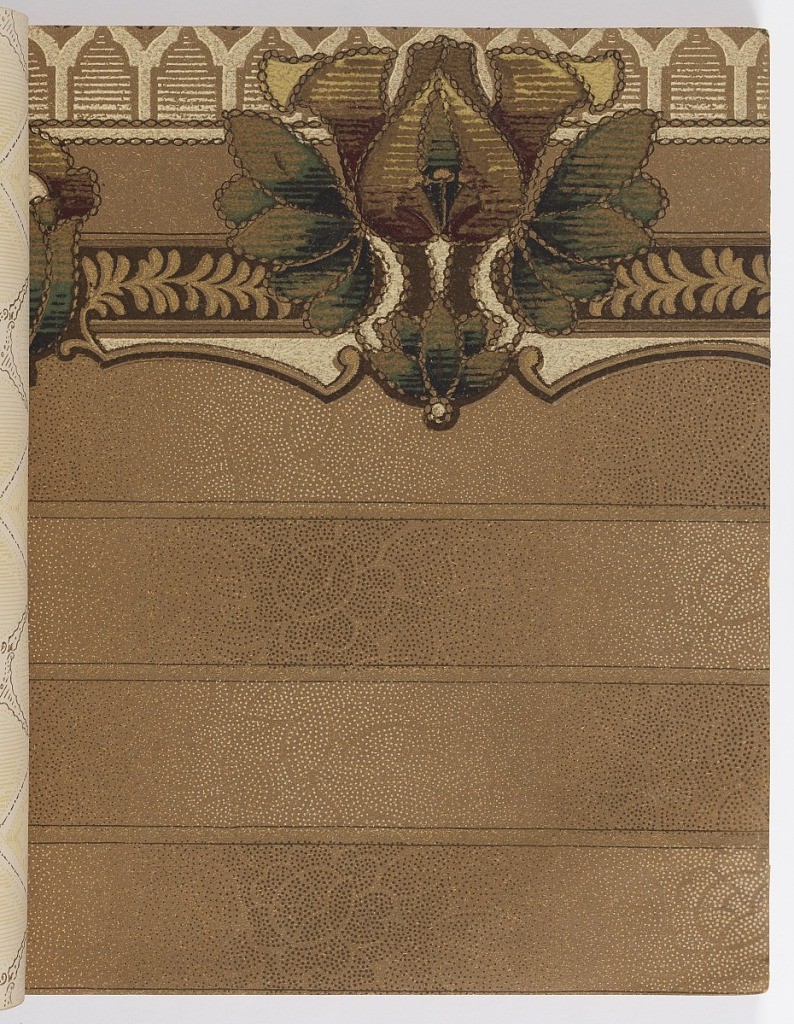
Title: Alfred Peats Wallpaper, No. 1
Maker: Alfred Peats Company
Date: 1915
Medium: Machine-printed paper, intaglio printed, oatmeal paper
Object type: Sample book
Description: Selection of wallpaper samples, bound in embossed black paper cover. Red glob (wax?) on center of cover. Contains combination sets of matching papers which include sidewall, frieze and ceiling papers. Does contain oatmeal papers, cut out borders and several selections of intaglio printed papers for kitchen and bath. Also grape cluster papers for dining rooms. The cut out borders are die cut as some samples still retain their cut off elements.